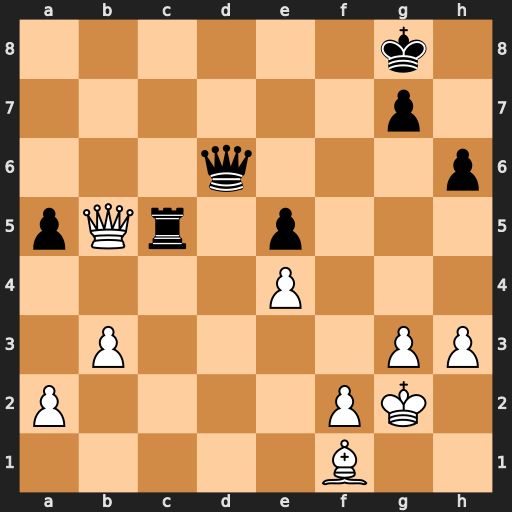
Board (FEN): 6k1/6p1/3q3p/pQr1p3/4P3/1P4PP/P4PK1/5B2
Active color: w
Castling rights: -
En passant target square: -
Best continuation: Qe8+ Kh7 Bc4 Rxc4 bxc4